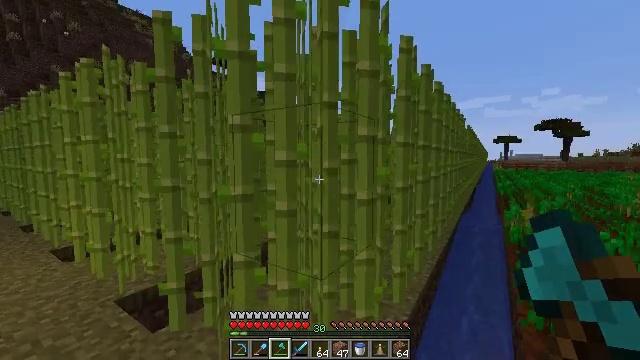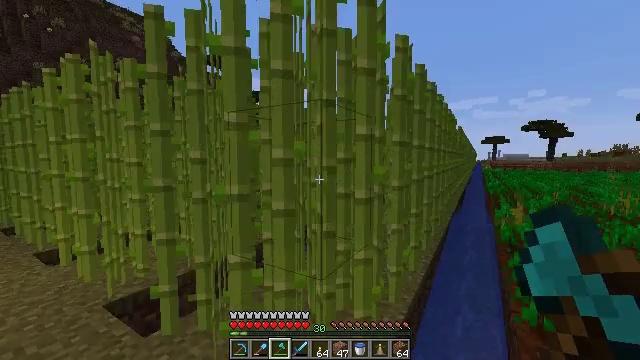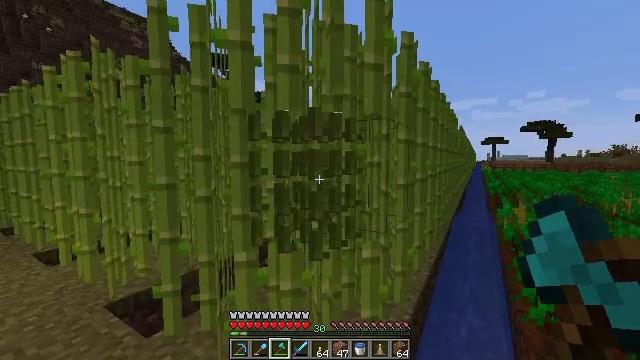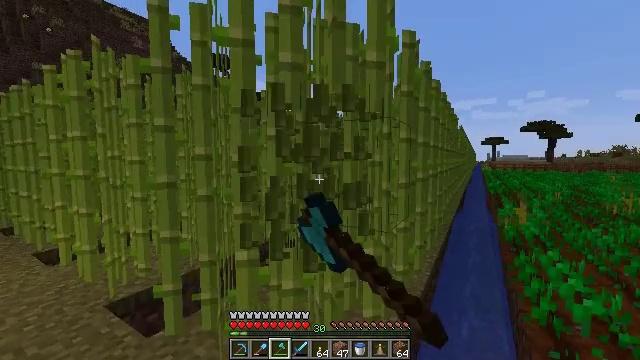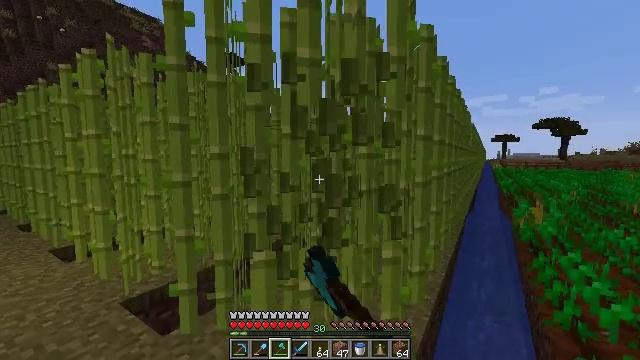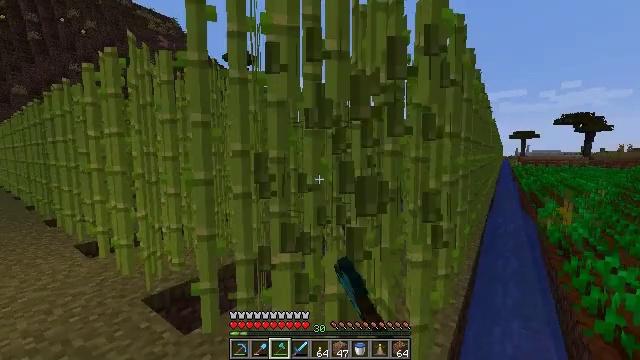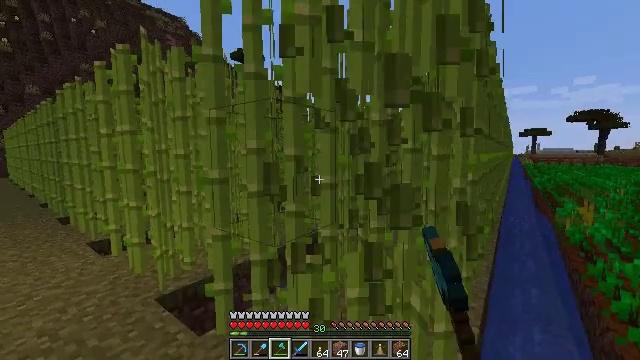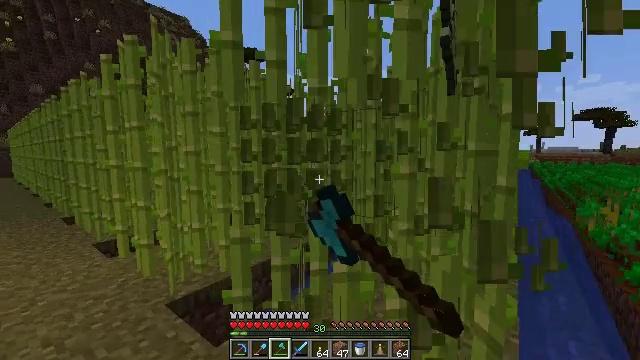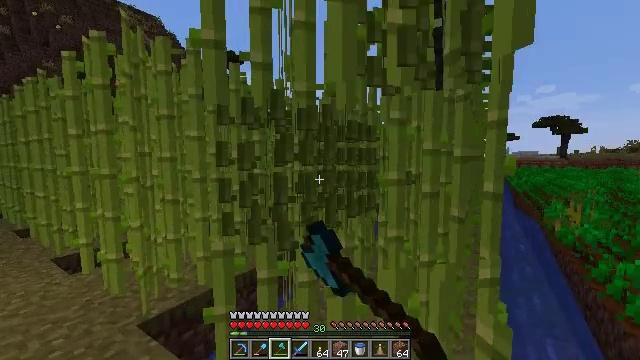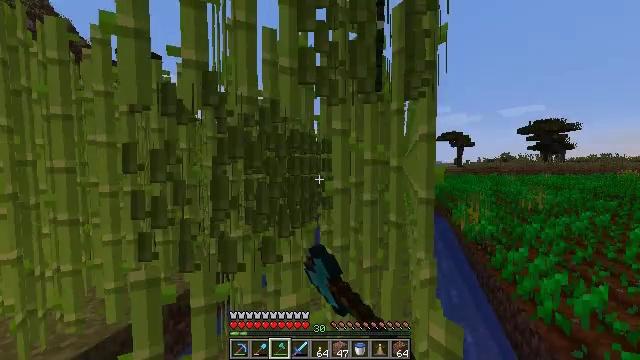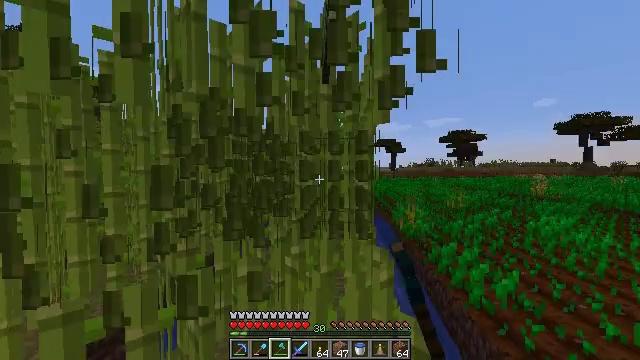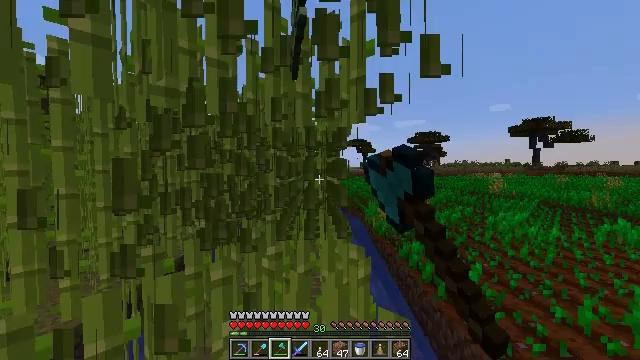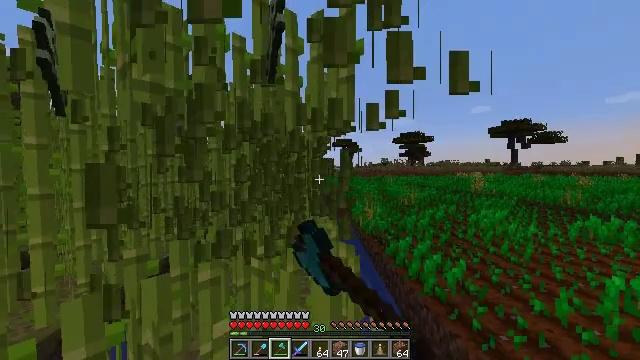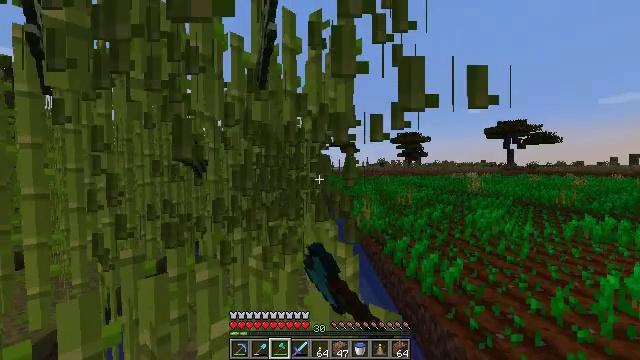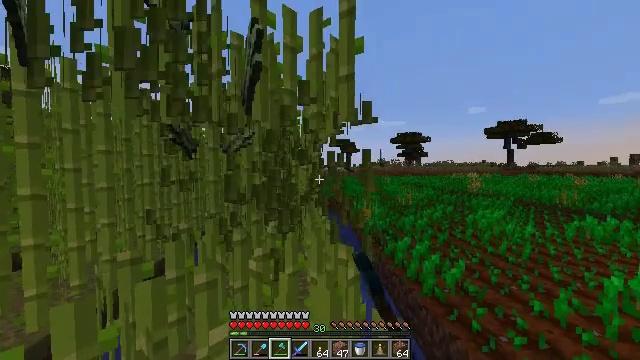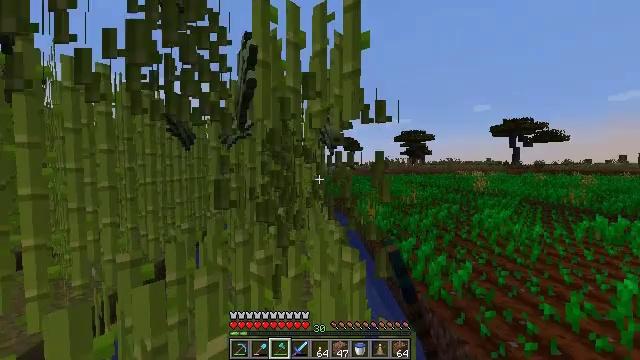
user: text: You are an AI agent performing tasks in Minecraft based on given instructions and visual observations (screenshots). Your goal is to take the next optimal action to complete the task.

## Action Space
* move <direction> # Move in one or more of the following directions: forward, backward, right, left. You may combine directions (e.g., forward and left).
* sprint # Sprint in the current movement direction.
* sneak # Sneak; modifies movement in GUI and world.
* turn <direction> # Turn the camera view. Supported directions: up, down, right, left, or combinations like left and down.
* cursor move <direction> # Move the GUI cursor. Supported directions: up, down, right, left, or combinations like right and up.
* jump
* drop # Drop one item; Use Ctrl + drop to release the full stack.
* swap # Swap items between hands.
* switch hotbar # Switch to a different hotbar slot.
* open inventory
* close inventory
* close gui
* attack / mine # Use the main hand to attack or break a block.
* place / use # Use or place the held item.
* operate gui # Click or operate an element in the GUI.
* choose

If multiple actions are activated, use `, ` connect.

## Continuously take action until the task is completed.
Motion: motion action
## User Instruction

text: Cut down the sugar cane stalks.
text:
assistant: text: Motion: turn right
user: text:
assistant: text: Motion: attack / mine
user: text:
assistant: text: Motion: attack / mine
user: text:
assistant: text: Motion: move left, turn left, attack / mine
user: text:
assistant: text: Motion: move forward and move left, turn left, attack / mine
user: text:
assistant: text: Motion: move forward and move left, turn left, attack / mine
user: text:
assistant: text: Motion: move forward and move left, attack / mine
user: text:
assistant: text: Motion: move forward and move left, turn right and up, attack / mine
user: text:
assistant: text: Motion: turn right and up, attack / mine
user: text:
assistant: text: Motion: turn right, attack / mine
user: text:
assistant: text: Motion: turn right, attack / mine
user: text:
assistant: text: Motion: turn right, attack / mine
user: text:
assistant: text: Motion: attack / mine
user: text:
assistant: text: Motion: move forward, attack / mine
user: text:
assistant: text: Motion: move forward, attack / mine
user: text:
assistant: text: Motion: move forward, turn left, attack / mine
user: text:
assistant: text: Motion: move forward, turn left, attack / mine
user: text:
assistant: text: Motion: move forward, turn left, attack / mine
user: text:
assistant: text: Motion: move forward, turn left, attack / mine
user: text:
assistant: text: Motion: move forward, attack / mine
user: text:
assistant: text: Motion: move forward, attack / mine
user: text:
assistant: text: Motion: move forward, attack / mine
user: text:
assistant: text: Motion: move forward, turn right, attack / mine
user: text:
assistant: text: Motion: move forward, turn right, attack / mine
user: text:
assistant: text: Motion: move forward, turn right, attack / mine
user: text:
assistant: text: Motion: move forward, turn right, attack / mine
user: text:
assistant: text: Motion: move forward, turn right, attack / mine
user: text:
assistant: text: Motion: move forward, turn right, attack / mine
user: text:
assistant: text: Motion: move forward, turn right, attack / mine
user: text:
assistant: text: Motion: move forward, attack / mine